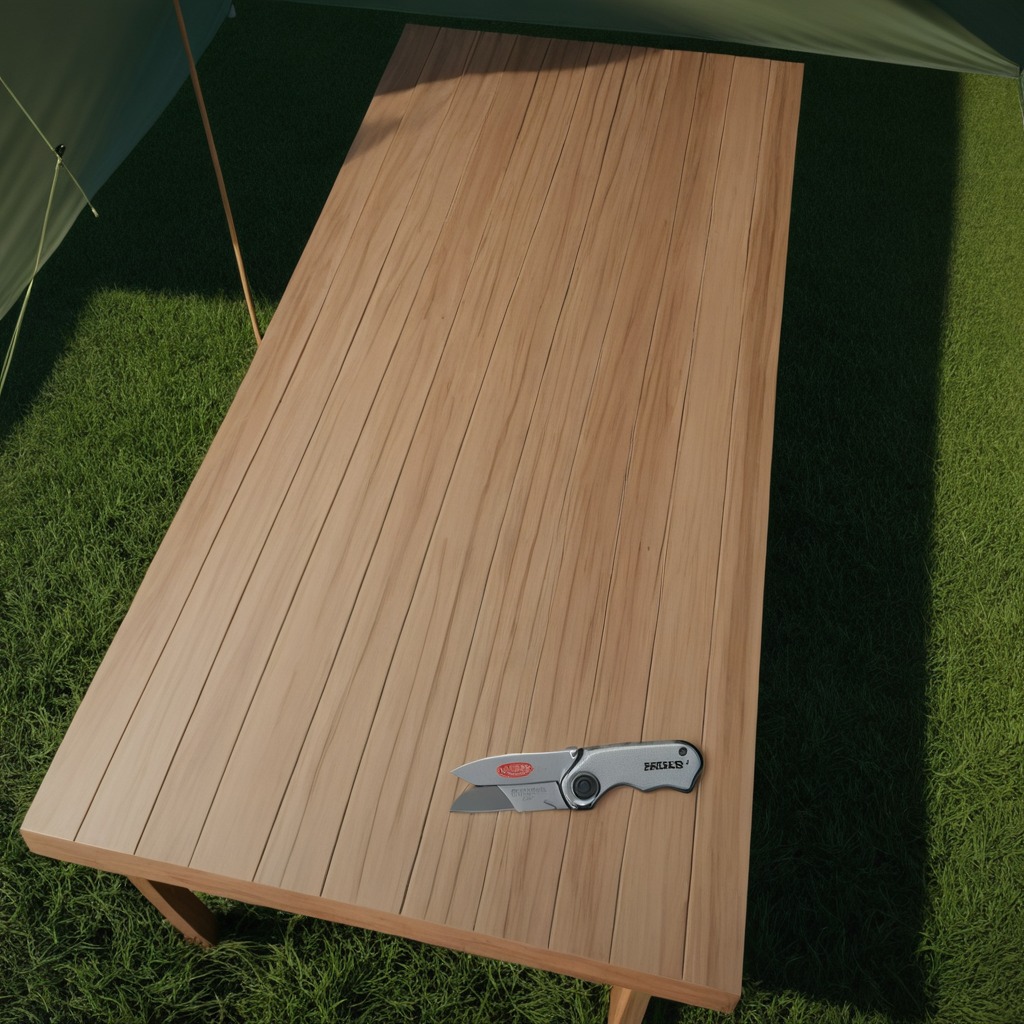
A utility knife is lying on a wooden table inside a jungle field workshop tent humid ambient light worn but